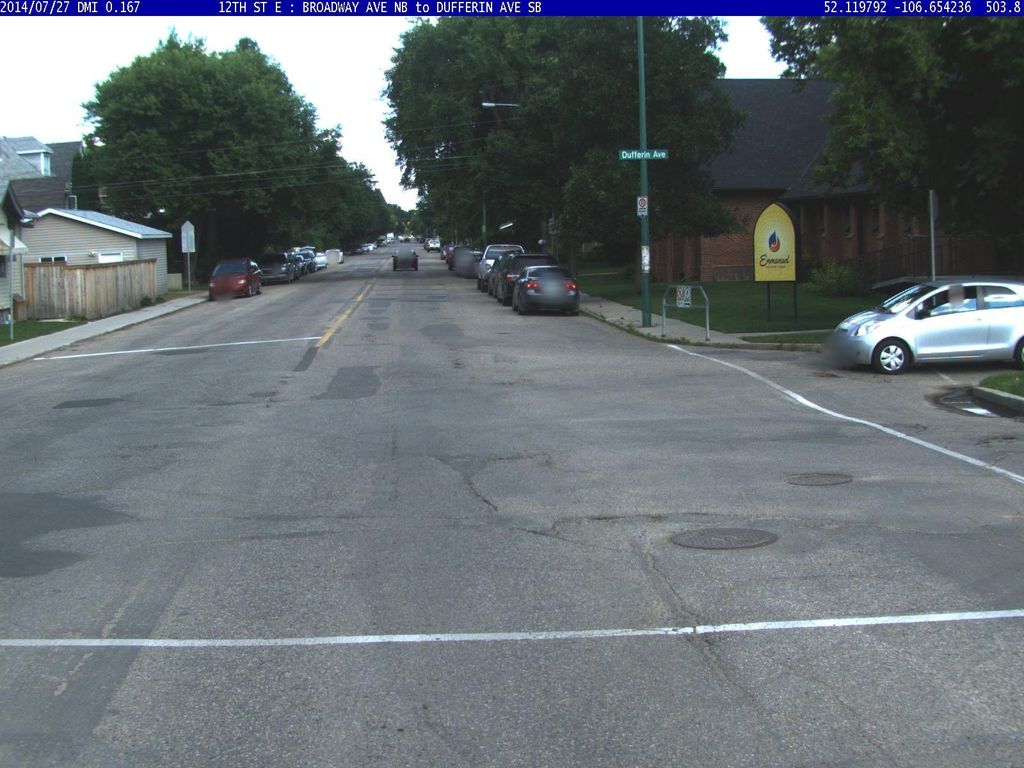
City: saskatoon